Question: I have a experimental data to which I am trying to fit a curve using UnivariateSpline function in scipy. The data looks like:
'''
x y
13 2.404070
12 1.588134
11 1.760112
10 1.771360
09 1.860087
08 1.955789
07 1.910408
06 1.655911
05 1.778952
04 2.624719
03 1.698099
02 3.022607
01 3.303135
'''
Here is what I am doing:
'''
import matplotlib.pyplot as plt
from scipy import interpolate
yinterp = interpolate.UnivariateSpline(x, y, s = 5e8)(x)
plt.plot(x, y, 'bo', label = 'Original')
plt.plot(x, yinterp, 'r', label = 'Interpolated')
plt.show()
'''
That's how it looks:

I was wondering if anyone has thought on other curve fitting options which scipy might have? I am relatively new to scipy.
Thanks!
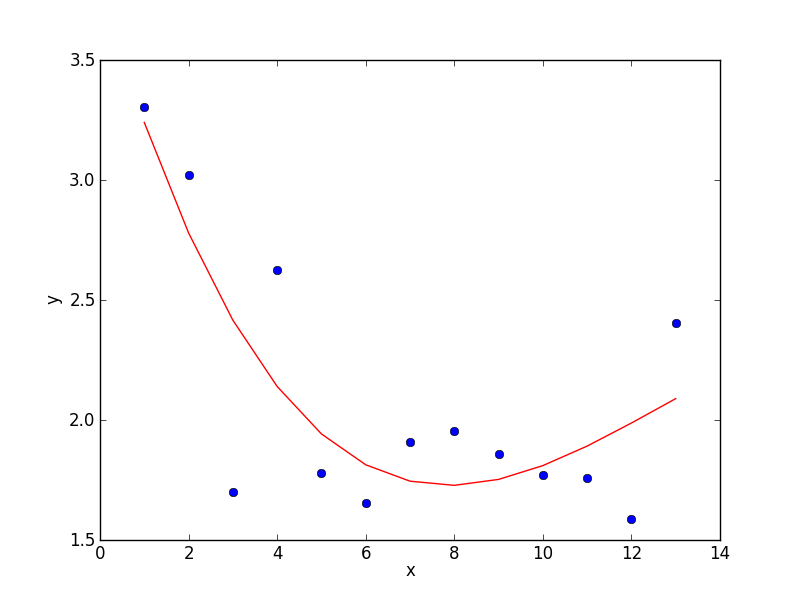
Answer: There are a few issues.
The first issue is the order of the x values. From the documentation for 'scipy.interpolate.UnivariateSpline' we find
'''
x : (N,) array_like
1-D array of independent input data. MUST BE INCREASING.
'''
Stress added by me. For the data you have given the x is in the reversed order.
To debug this it is useful to use a "normal" spline to make sure everything makes sense.
The second issue, and the one more directly relevant for your issue, relates to the s parameter. What does it do? Again from the documentation we find
'''
s : float or None, optional
Positive smoothing factor used to choose the number of knots. Number
of knots will be increased until the smoothing condition is satisfied:
sum((w[i]*(y[i]-s(x[i])))**2,axis=0) <= s
If None (default), s=len(w) which should be a good value if 1/w[i] is
an estimate of the standard deviation of y[i]. If 0, spline will
interpolate through all data points.
'''
So s determines how close the interpolated curve must come to the data points, in the least squares sense. If we set the value very large then the spline does not need to come near the data points.
As a complete example consider the following
'''
import scipy.interpolate as inter
import numpy as np
import pylab as plt
x = np.array([13, 12, 11, 10, 9, 8, 7, 6, 5, 4, 3, 2, 1])
y = np.array([2.404070, 1.588134, 1.760112, 1.771360, 1.860087,
1.955789, 1.910408, 1.655911, 1.778952, 2.624719,
1.698099, 3.022607, 3.303135])
xx = np.arange(1,13.01,0.1)
s1 = inter.InterpolatedUnivariateSpline (x, y)
s1rev = inter.InterpolatedUnivariateSpline (x[::-1], y[::-1])
# Use a smallish value for s
s2 = inter.UnivariateSpline (x[::-1], y[::-1], s=0.1)
s2crazy = inter.UnivariateSpline (x[::-1], y[::-1], s=5e8)
plt.plot (x, y, 'bo', label='Data')
plt.plot (xx, s1(xx), 'k-', label='Spline, wrong order')
plt.plot (xx, s1rev(xx), 'k--', label='Spline, correct order')
plt.plot (xx, s2(xx), 'r-', label='Spline, fit')
# Uncomment to get the poor fit.
#plt.plot (xx, s2crazy(xx), 'r--', label='Spline, fit, s=5e8')
plt.minorticks_on()
plt.legend()
plt.xlabel('x')
plt.ylabel('y')
plt.show()
'''